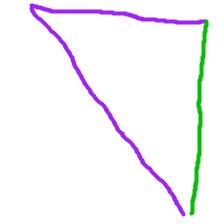
Shape: triangle